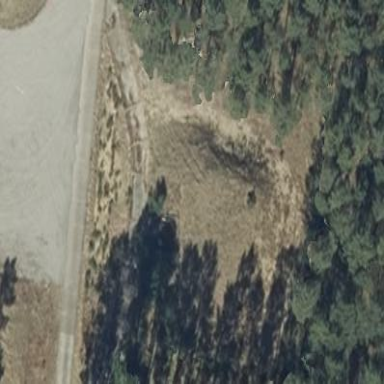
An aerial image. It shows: Military bunker.